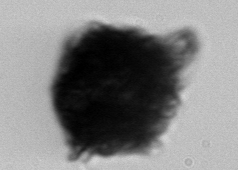
Label: Gonyaulax